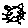
Label: cat